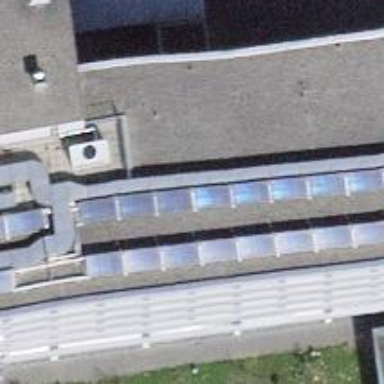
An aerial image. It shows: Solar power generator.